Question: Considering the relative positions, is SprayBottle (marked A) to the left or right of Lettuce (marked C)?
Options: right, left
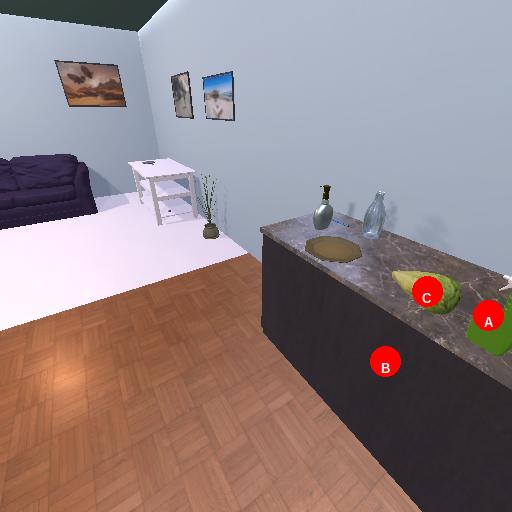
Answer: right